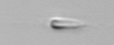
Label: flagellate_morphotype3